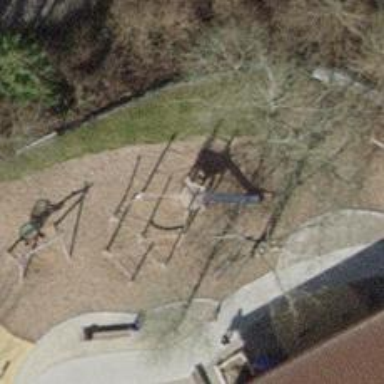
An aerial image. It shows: Playground with various play structures.